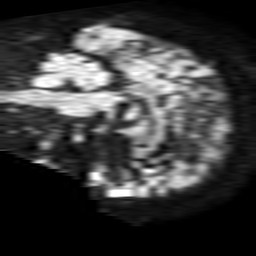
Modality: TRACE
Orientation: sagittal
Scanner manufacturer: philips
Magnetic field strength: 1.5 T
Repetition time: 4.064 s
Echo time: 0.06922 s